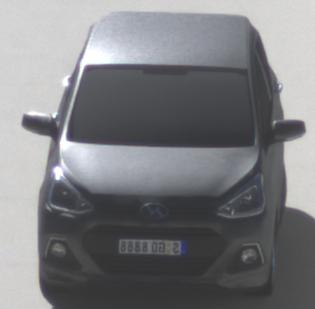
Make: Hyundai
Model: i10
Detailed model: Gen. 2
Model produced from: 2013
Model produced until: 2019
Doors: 5
Color: gray
Road condition: dry road
Daytime: midday
Contrast: high contrast